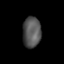
Tissue: lung
Cell type: Others
Senescence score: 0.2214
Nuclear area (px): 547
Mean DAPI intensity: 85.106